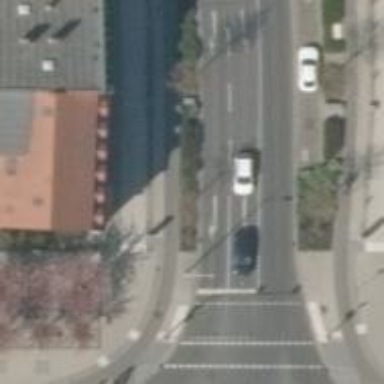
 there is parallel parking with lay-bys."